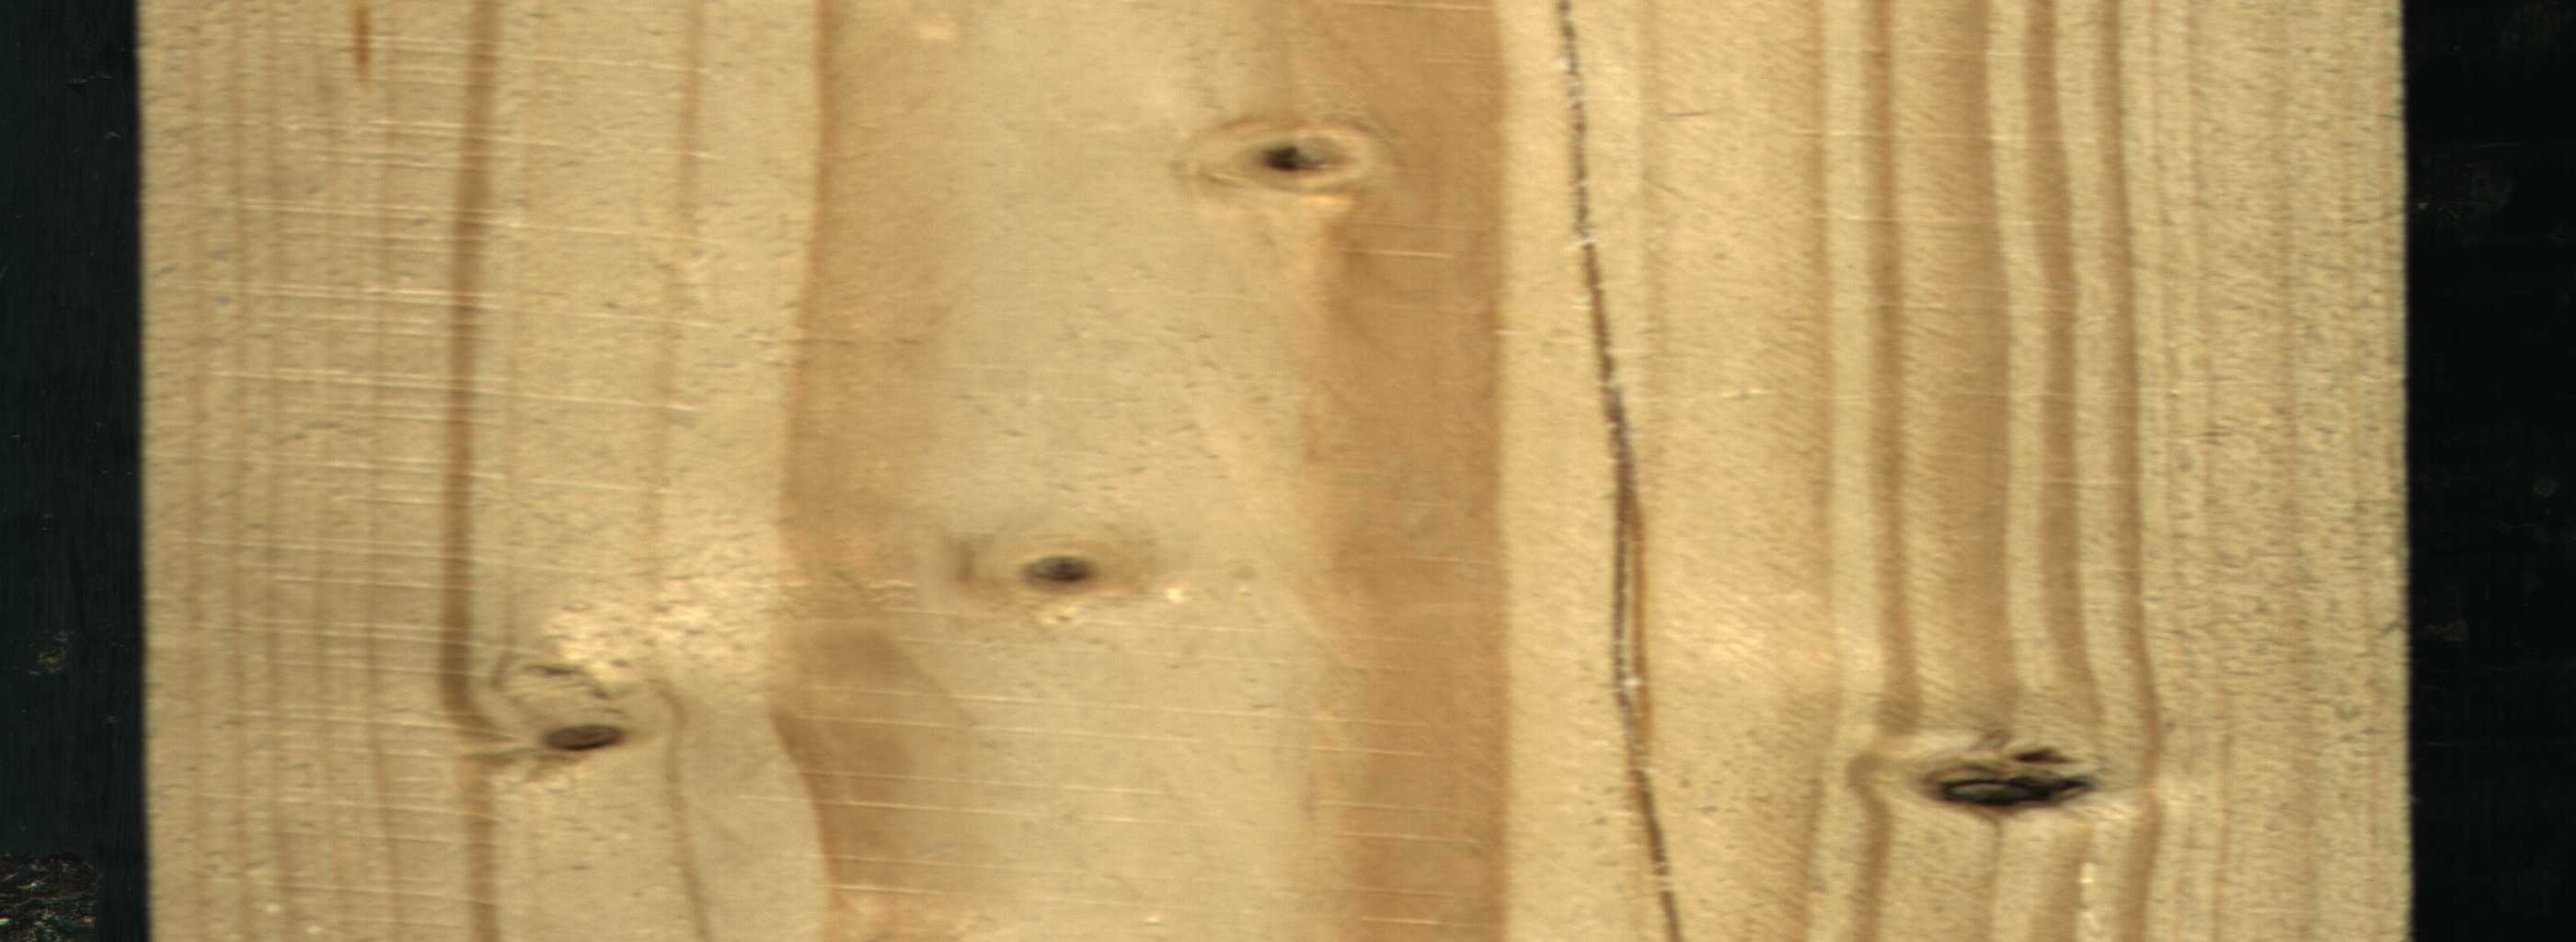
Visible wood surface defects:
resin
Crack
Dead_Knot
Dead_Knot
Dead_Knot
Dead_Knot
Dead_Knot
Dead_Knot
Dead_Knot
Live_Knot